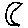
Label: moon